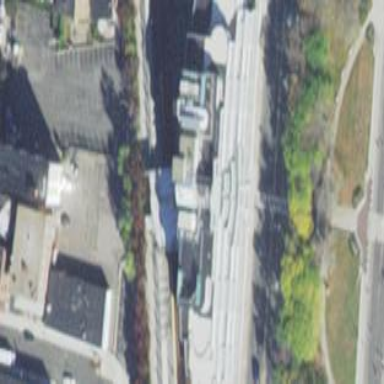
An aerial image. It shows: Train station building.